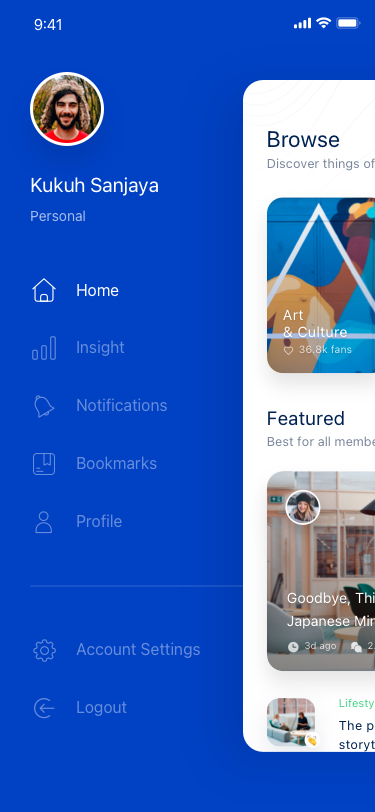
Text in this UI design:
Kukuh Sanjaya
Personal
Home
Insight
Notifications
Bookmarks
Profile
Account Settings
Logout
Browse
Discover things of this world
Art
& Culture
36.8k fans
Featured
Best for all members
Goodbye, Things: The New Japanese Minimalism
3d ago
2.4k
👏
The power of emotional storytelling
We all love a good story tha…
2h ago
Lifestyle